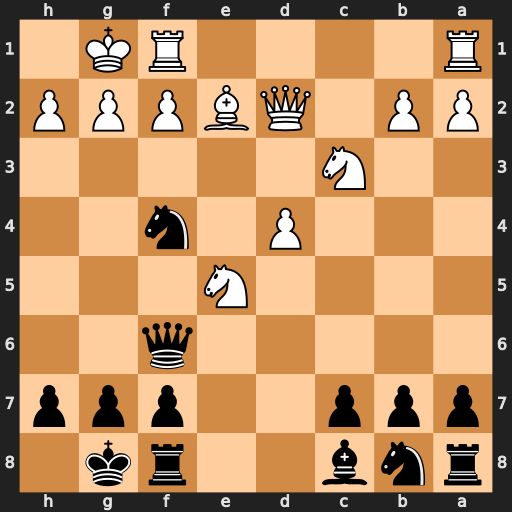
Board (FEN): rnb2rk1/ppp2ppp/5q2/4N3/3P1n2/2N5/PP1QBPPP/R4RK1
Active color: b
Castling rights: -
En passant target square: -
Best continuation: Qg5 Qxf4 Qxf4